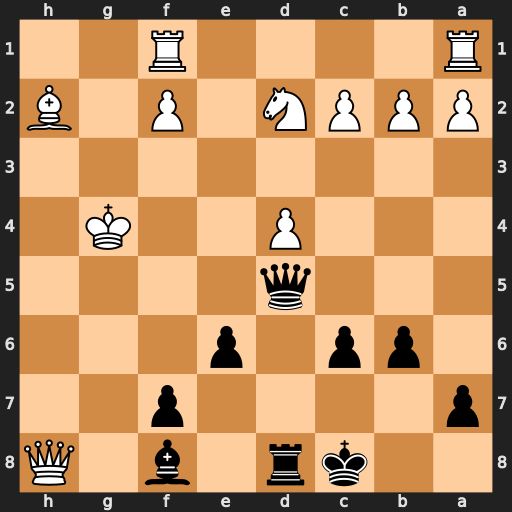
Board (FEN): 2kr1b1Q/p4p2/1pp1p3/3q4/3P2K1/8/PPPN1P1B/R4R2
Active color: b
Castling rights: -
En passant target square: -
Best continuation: Qf5+ Kg3 Bd6+